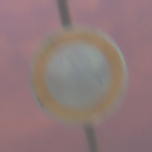
Verkehrszeichen: VerbotFahrzeugeAllerArt
Umgebung: Outdoor, Urban
Tageszeit: SunriseSunset
Wetter: PartlyCloudy
Licht: Artificial
Jahreszeit: NotSpecified
Kontrast: HighContrast